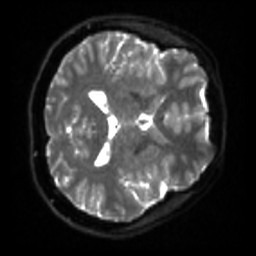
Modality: sbref
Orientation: axial
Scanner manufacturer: siemens
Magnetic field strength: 3 T
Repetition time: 4 s
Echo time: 0.0594 s